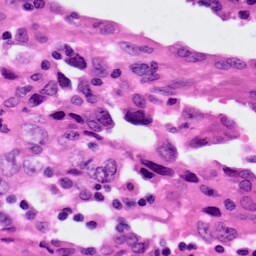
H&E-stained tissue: Lung